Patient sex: M
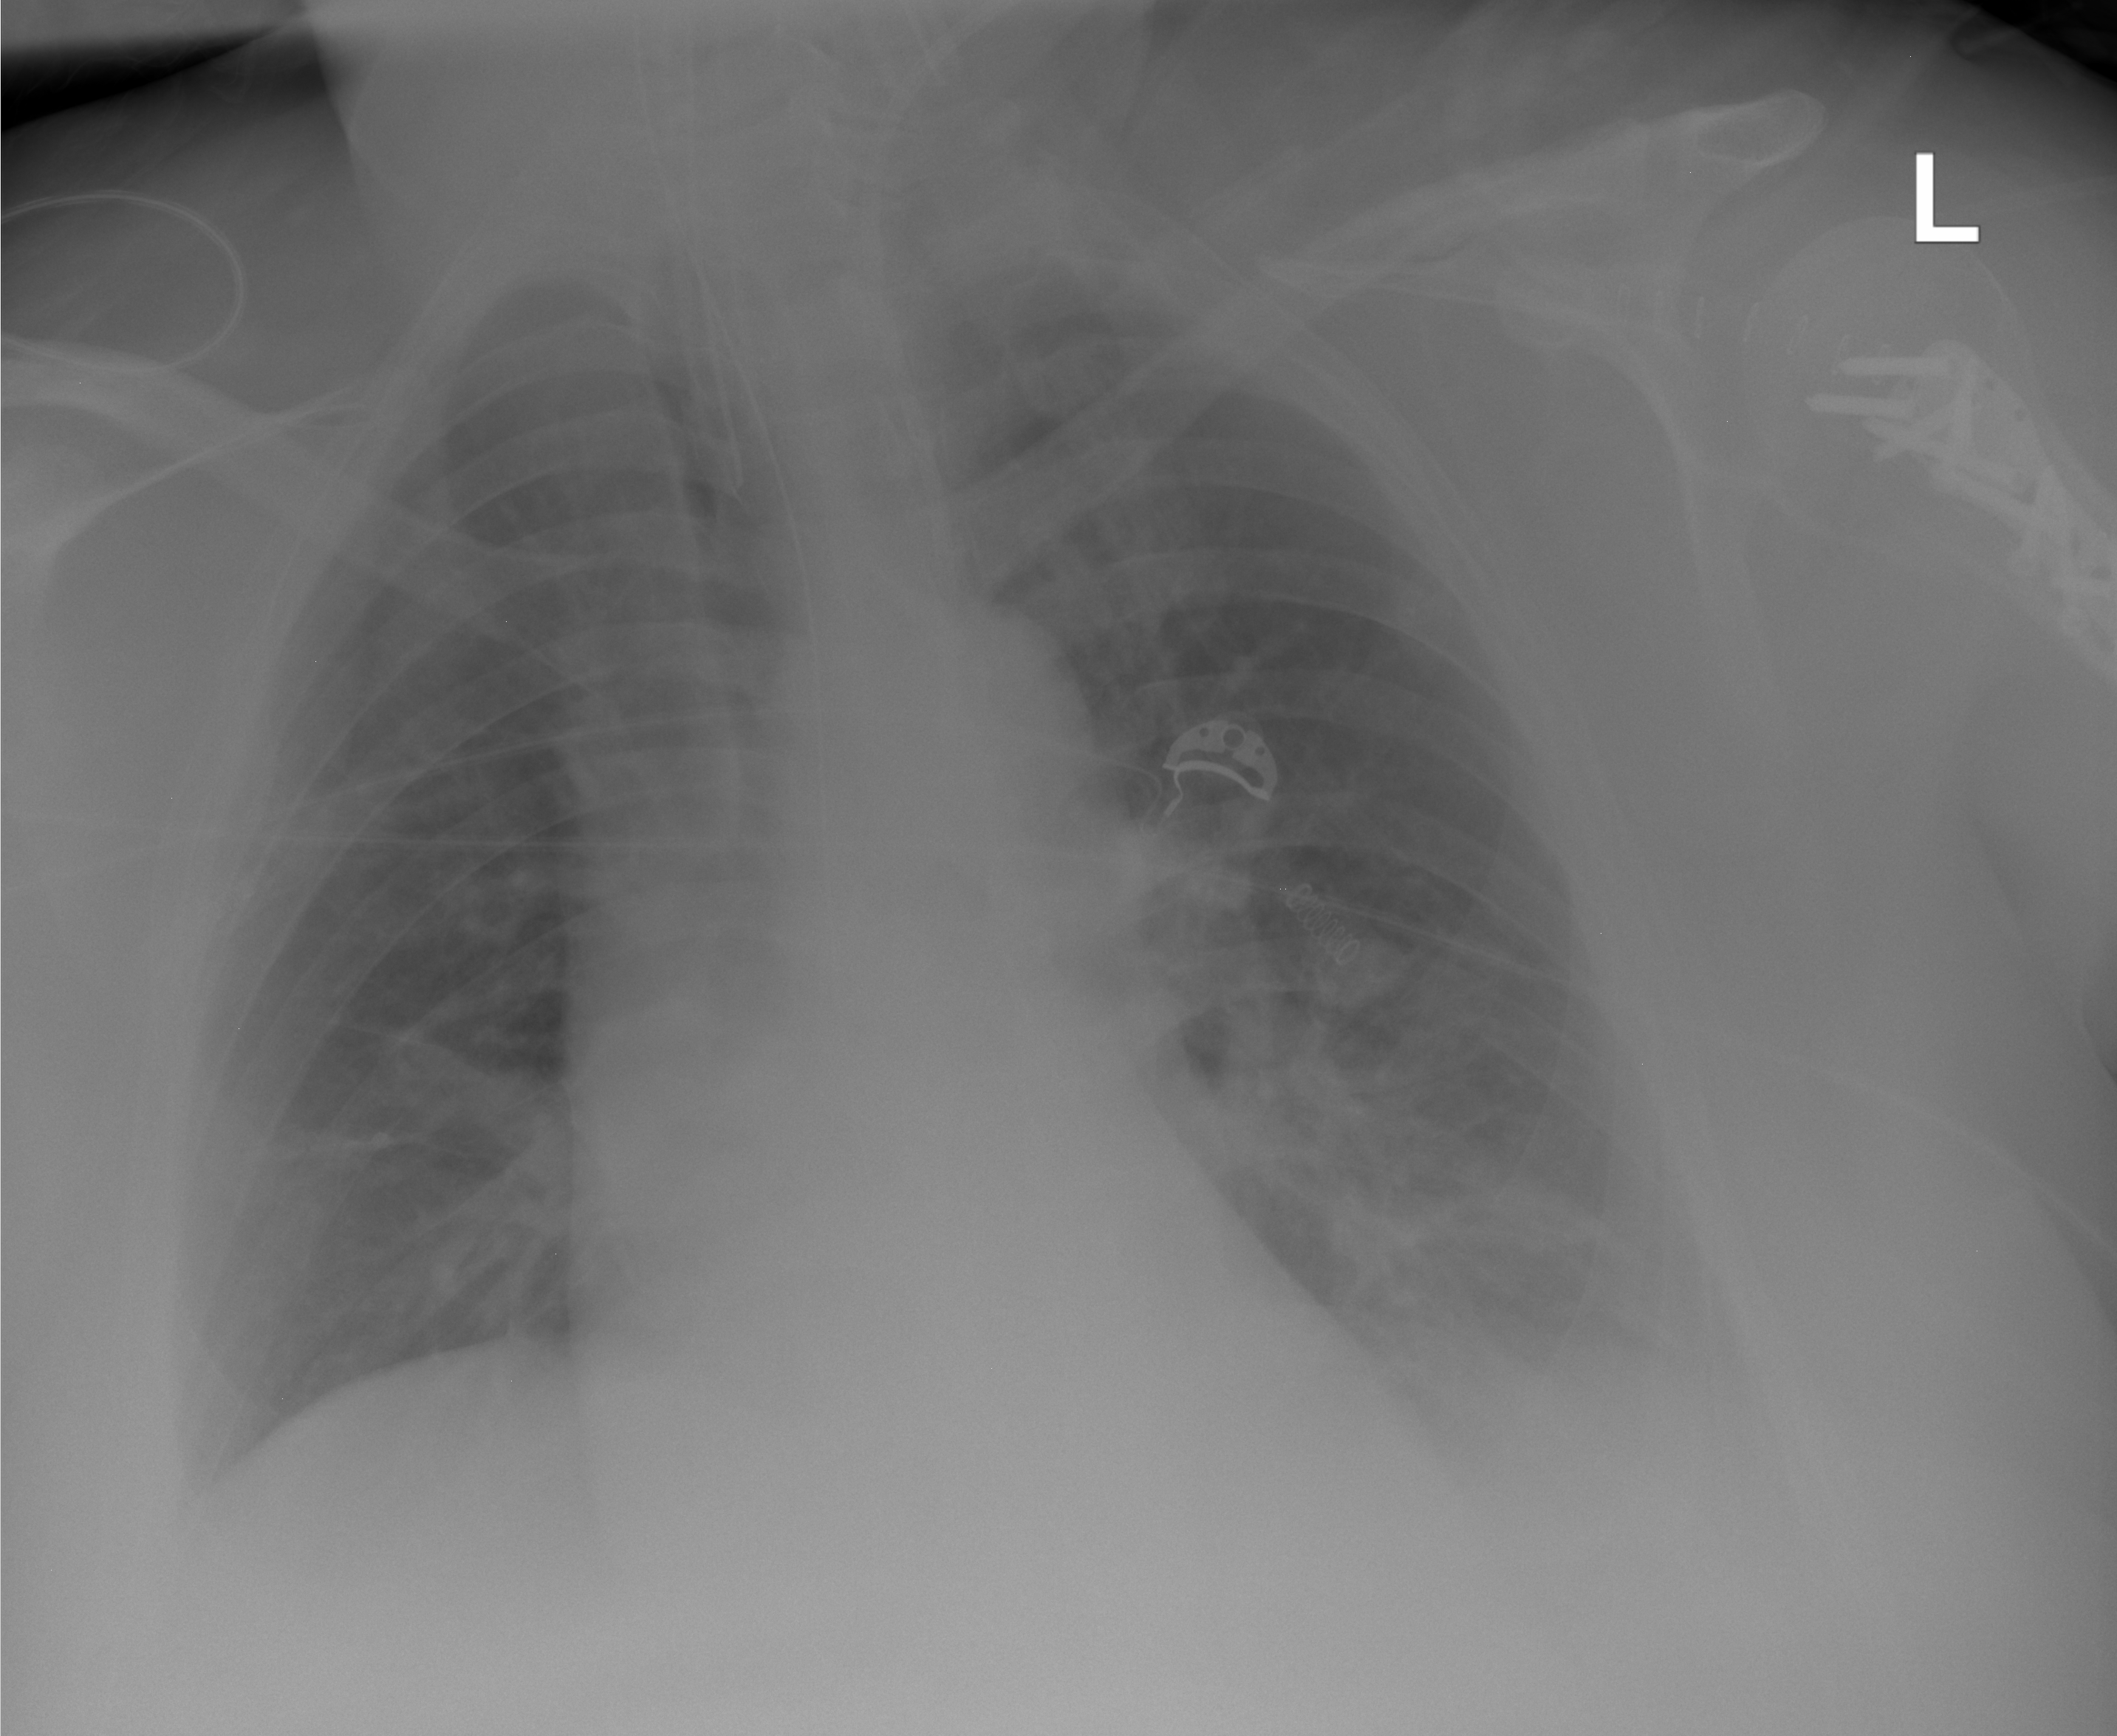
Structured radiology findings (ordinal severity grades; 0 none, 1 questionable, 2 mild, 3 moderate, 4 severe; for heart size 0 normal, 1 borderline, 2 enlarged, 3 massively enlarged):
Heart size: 2
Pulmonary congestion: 2
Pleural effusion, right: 1
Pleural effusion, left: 2
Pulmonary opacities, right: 1
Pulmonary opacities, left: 1
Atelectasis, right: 1
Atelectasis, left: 2